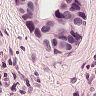
Metastatic tissue present: yes